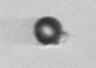
Label: bead